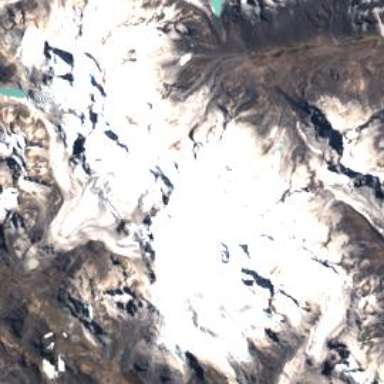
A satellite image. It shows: Majestic glacier in the distance.